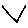
Label: star